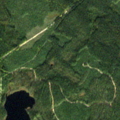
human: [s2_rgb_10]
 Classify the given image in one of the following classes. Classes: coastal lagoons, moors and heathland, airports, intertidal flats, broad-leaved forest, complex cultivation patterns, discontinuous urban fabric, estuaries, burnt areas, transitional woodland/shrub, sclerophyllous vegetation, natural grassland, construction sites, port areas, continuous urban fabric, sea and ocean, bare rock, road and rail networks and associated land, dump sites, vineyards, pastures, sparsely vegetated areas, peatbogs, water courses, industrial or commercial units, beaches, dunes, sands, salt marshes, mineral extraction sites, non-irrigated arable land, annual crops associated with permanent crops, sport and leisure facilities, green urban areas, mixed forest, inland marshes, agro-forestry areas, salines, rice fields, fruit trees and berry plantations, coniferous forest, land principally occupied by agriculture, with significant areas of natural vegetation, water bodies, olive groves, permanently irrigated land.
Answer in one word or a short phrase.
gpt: coniferous forest